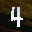
Label: 4